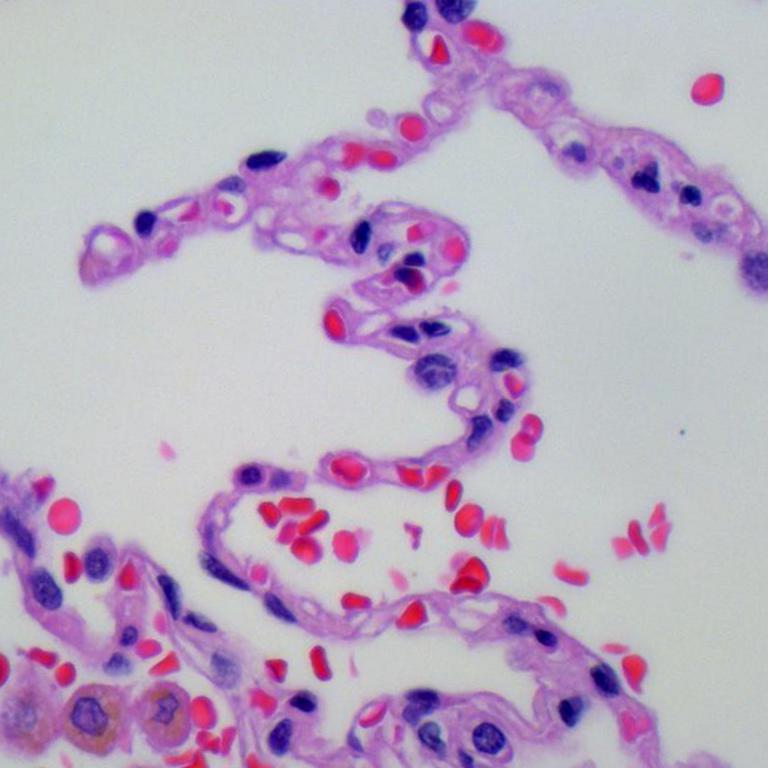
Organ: lung
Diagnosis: benign